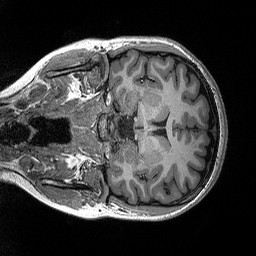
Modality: T1w
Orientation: coronal
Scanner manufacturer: siemens
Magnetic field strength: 3 T
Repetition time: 2.3 s
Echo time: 0.00298 s